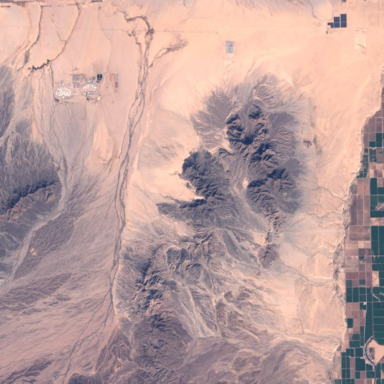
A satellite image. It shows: Scenic view captured in the desert.